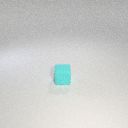
small cyan rubber cube